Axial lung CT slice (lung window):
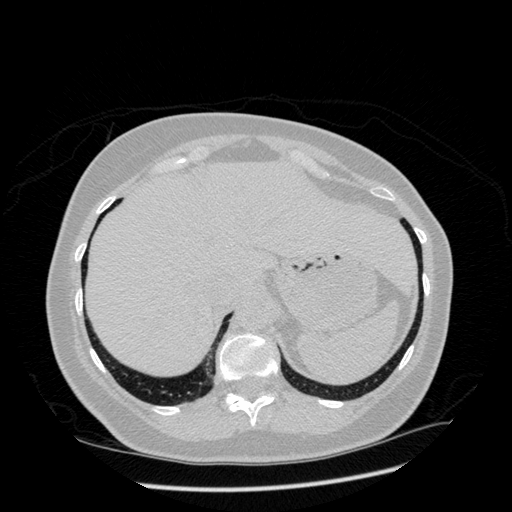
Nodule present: no